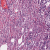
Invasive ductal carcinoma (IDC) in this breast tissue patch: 1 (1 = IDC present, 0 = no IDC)